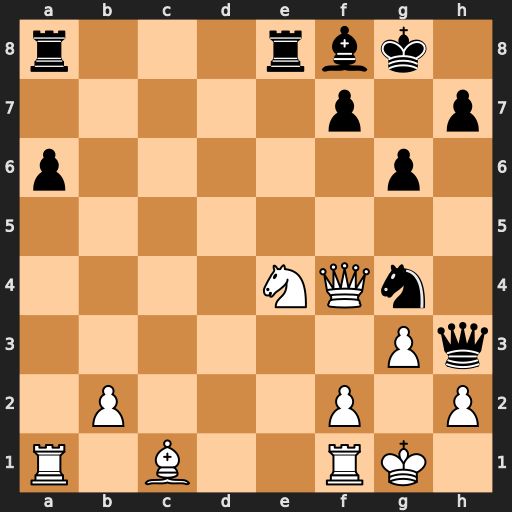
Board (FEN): r3rbk1/5p1p/p5p1/8/4NQn1/6Pq/1P3P1P/R1B2RK1
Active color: w
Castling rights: -
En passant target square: -
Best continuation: Qxg4 Qxg4 Nf6+ Kh8 Nxg4